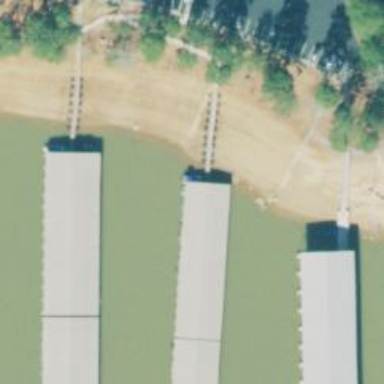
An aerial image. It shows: Man-made pier.